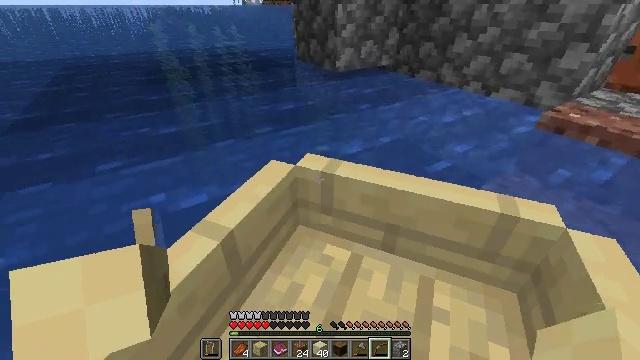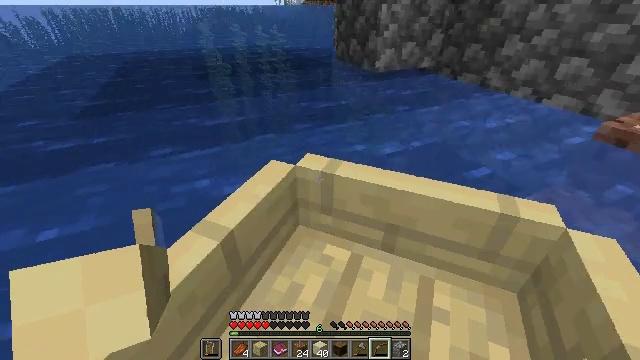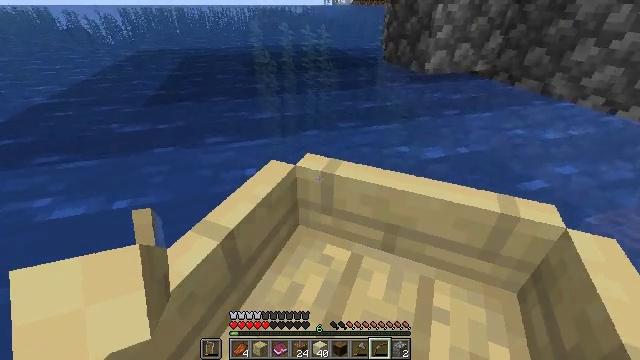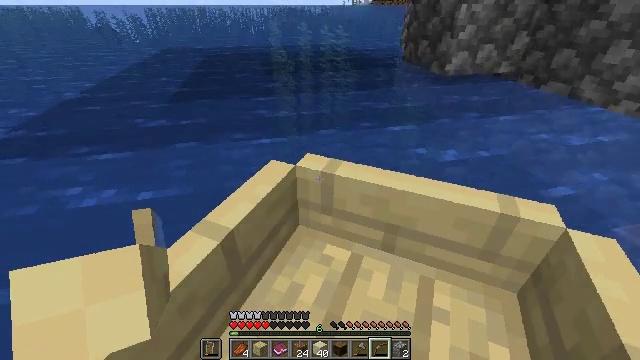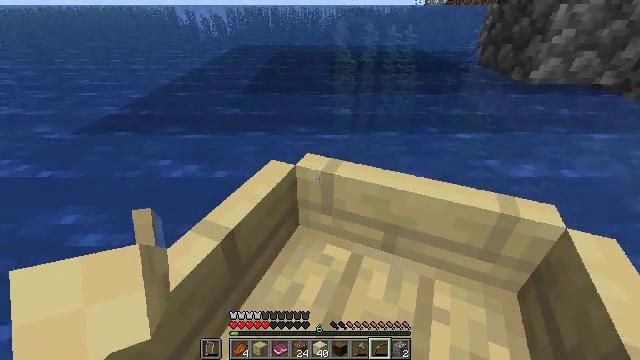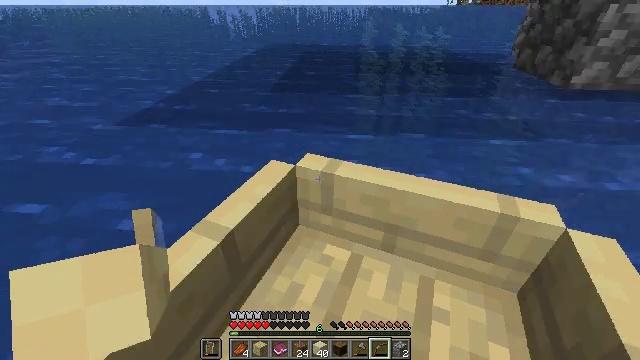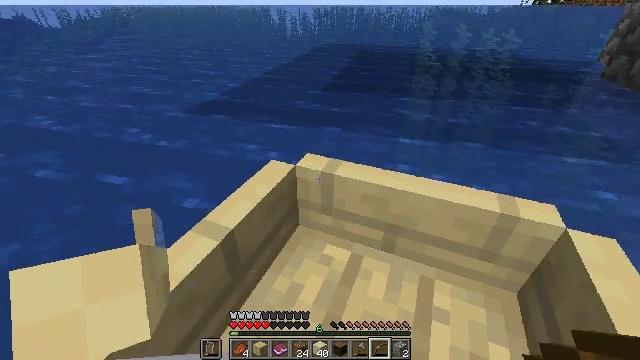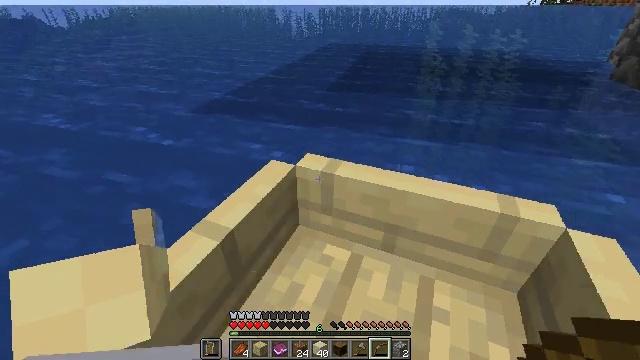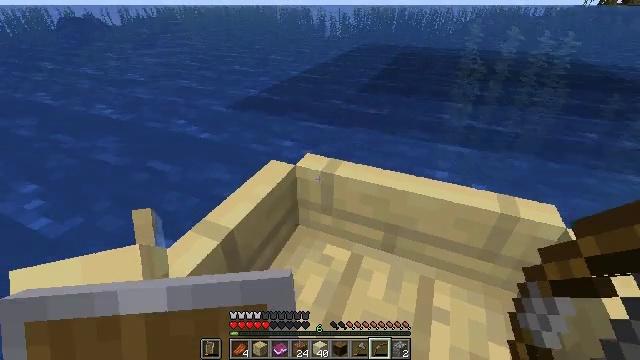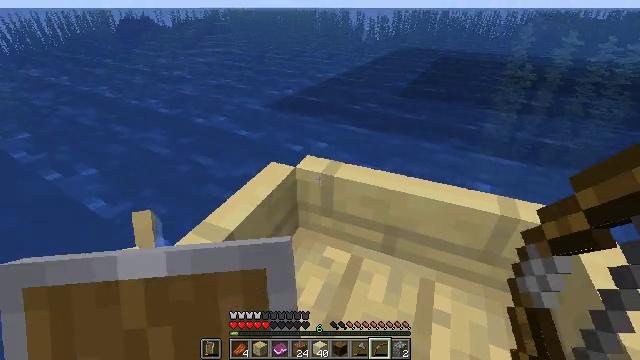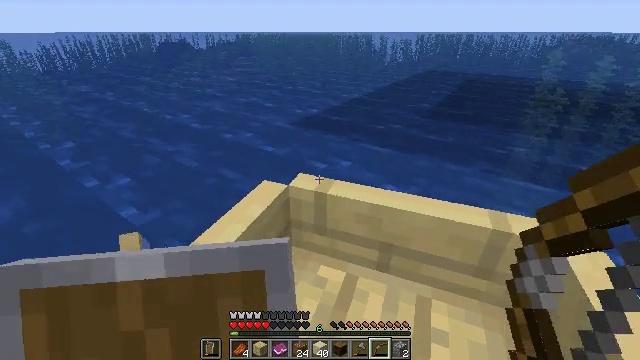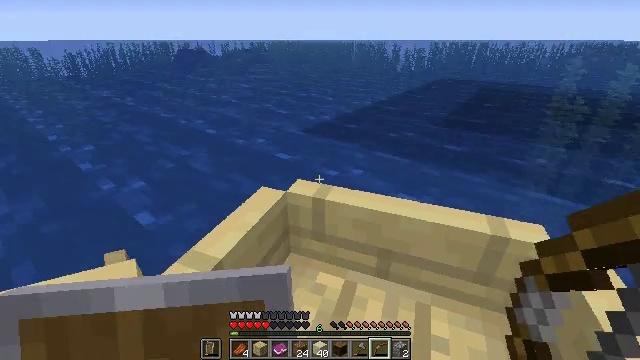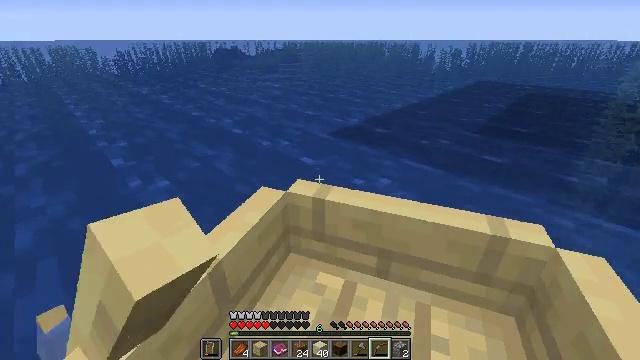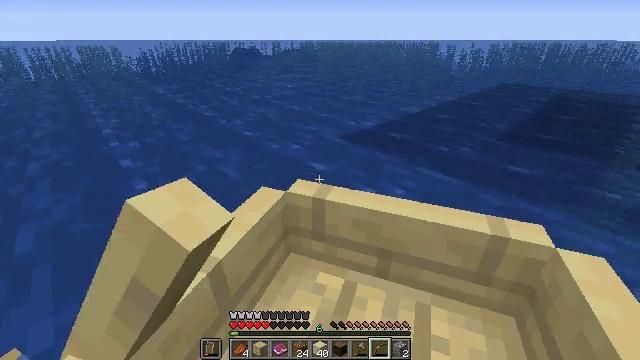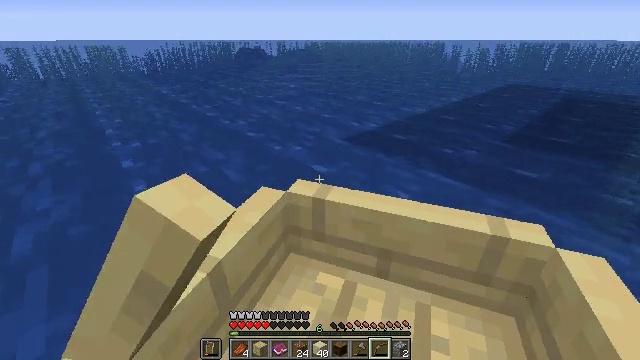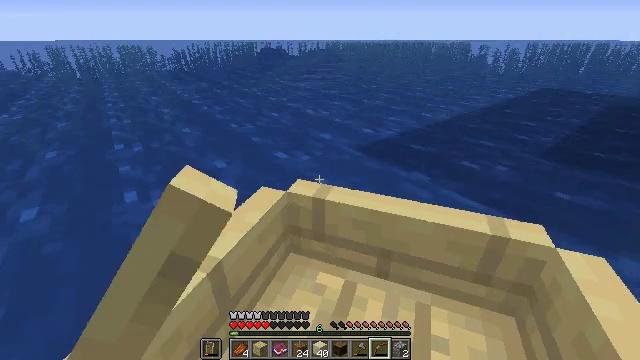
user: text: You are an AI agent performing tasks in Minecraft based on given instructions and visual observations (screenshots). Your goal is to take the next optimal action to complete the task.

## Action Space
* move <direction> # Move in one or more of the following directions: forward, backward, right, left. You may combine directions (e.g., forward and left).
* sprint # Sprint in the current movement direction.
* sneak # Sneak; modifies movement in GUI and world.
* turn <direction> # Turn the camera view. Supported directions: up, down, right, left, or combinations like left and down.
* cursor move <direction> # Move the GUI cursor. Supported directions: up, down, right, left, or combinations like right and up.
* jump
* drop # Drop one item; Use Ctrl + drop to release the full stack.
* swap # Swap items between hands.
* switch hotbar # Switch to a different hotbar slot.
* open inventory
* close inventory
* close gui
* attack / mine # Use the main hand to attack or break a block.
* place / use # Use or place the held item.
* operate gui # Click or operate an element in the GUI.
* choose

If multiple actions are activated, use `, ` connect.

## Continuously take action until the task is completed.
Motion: motion action
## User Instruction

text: Mine packed ice from icy biomes.
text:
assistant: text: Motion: move back and move left
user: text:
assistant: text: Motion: move back and move left
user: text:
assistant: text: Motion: move back and move left
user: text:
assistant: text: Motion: move left
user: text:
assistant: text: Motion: no_op
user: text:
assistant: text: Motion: no_op
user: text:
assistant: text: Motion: no_op
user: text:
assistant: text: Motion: no_op
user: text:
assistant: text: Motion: no_op
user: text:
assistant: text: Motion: move forward, turn right and up
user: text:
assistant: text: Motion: move forward, turn up
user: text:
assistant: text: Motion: move forward
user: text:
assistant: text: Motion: move forward
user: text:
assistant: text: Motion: move forward
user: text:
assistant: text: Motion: move forward
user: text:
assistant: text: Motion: move forward
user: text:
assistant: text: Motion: move forward
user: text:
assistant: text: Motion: move forward
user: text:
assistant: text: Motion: move forward, turn right and up
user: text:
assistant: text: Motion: move forward, turn right and up
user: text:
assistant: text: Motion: move forward, turn up
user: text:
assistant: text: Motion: move forward, turn up
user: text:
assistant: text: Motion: move forward, turn up
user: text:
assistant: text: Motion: move forward
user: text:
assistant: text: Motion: move forward
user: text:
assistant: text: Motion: move forward
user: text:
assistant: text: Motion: move forward
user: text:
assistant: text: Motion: move forward, turn right and up
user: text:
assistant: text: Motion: move forward, turn right and up
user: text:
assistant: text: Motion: move forward, turn right